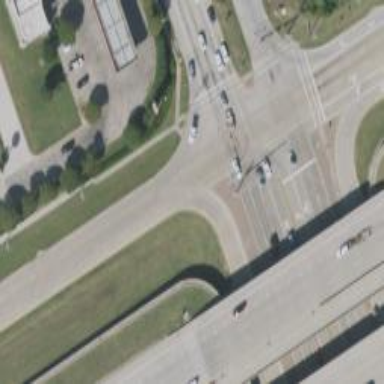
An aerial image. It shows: Secondary road with frontage road alongside.